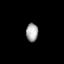
Tissue: lung
Cell type: Smooth muscle cells
Senescence score: 0.6648
Nuclear area (px): 216
Mean DAPI intensity: 164.398